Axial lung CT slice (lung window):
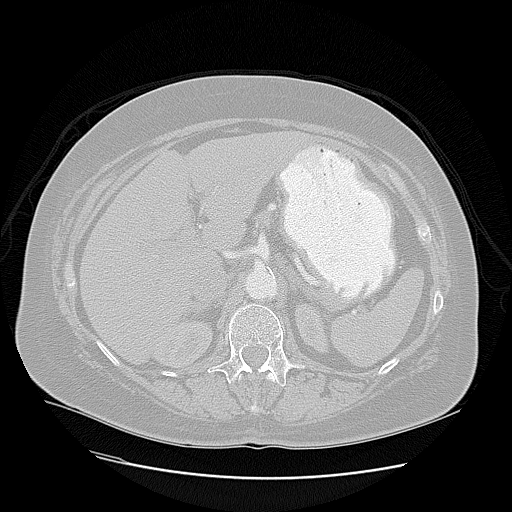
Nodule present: no